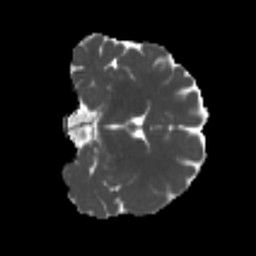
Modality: MD
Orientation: coronal
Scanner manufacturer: siemens
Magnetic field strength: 3 T
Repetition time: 4 s
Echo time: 0.0594 s